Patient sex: M
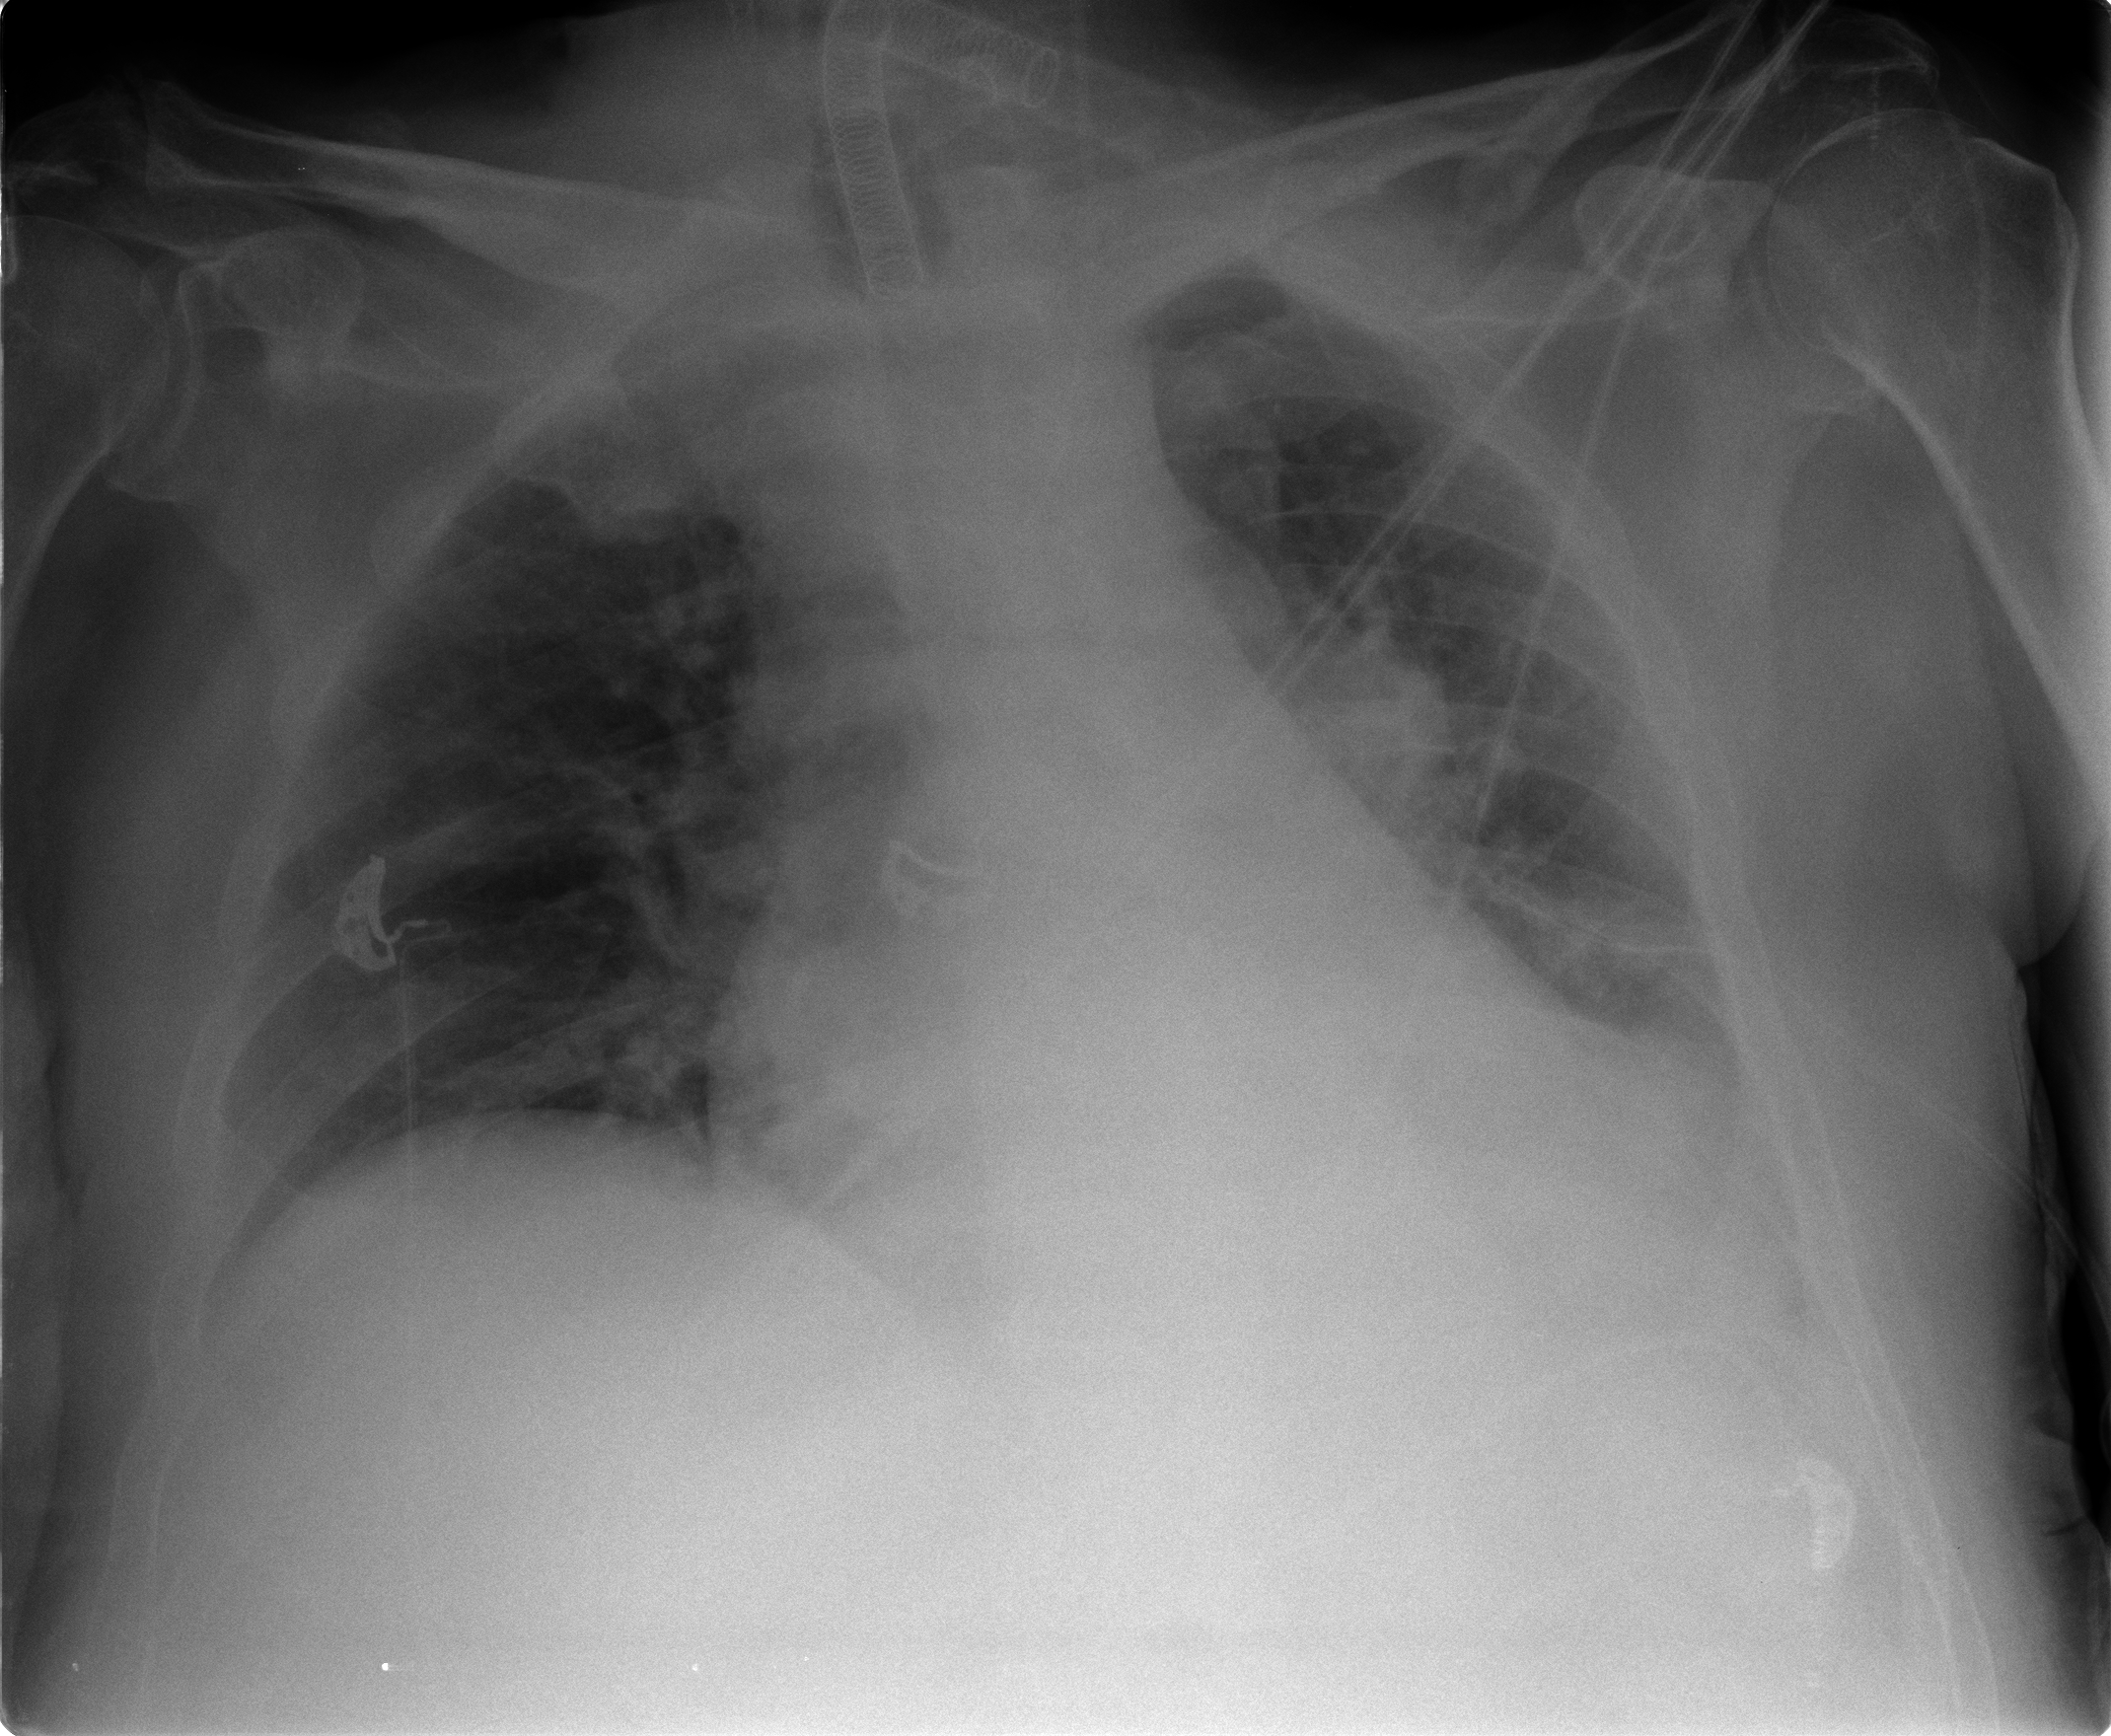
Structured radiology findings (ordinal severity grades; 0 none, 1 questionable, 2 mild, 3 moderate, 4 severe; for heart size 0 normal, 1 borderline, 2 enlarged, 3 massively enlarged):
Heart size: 2
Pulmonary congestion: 1
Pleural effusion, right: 0
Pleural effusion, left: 2
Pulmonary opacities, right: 0
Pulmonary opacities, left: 0
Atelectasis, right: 0
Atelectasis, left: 2